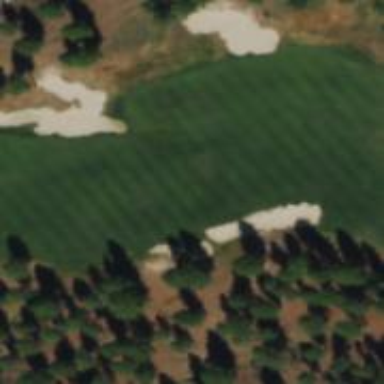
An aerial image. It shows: View of golf hole.